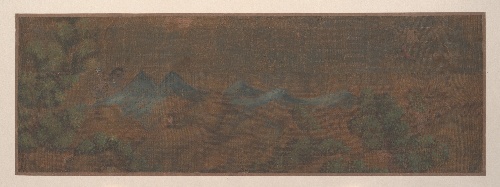
Artist: Unidentified artist
Object type: Album leaf
Classification: Paintings
Medium: Album leaf; color on silk
Culture: China
Period: Qing dynasty (1644–1911)
Dimensions: 4 7/8 x 14 1/2 in. (12.4 x 36.8 cm)
Department: Asian Art
Credit line: Gift of Mrs. Carlo Foa, 1946
Accession year: 1946
Repository: Metropolitan Museum of Art, New York, NY
Tags: Landscapes